Question: In my FragmentActivity I create an a MenuItem that has to perform a clockwise animation in actionBar when user click it and stop when an AsyncTask has finished. This is the code I use when I start and stop the refresh:
'''
public void completeRefresh(MenuItem menuItem) {
if(menuItem!=null){
if(menuItem.getActionView()!=null){
menuItem.getActionView().clearAnimation();
menuItem.setActionView(null);
}
}
}
public void refresh(MenuItem menuItem) {
/* Attach a rotating ImageView to the refresh item as an ActionView */
LayoutInflater inflater = (LayoutInflater) getSystemService(Context.LAYOUT_INFLATER_SERVICE);
ImageView iv = (ImageView) inflater.inflate(R.layout.refresh_action_view, null);
Animation rotation = AnimationUtils.loadAnimation(this, R.anim.clockwise_refresh);
rotation.setRepeatCount(Animation.INFINITE);
iv.startAnimation(rotation);
menuItem.setActionView(iv);
}
'''
This works great but I have a problem when i switch fragment. The Activity consists in a ViewPager that contains two fragments. When i switch fragment while the ActionView with animation is in progress, in the new Fragment I see the two clockwise MenuItems, one animating up the other. And the animation never finish.
This is a screenshot of the problem. How can I avoid that?
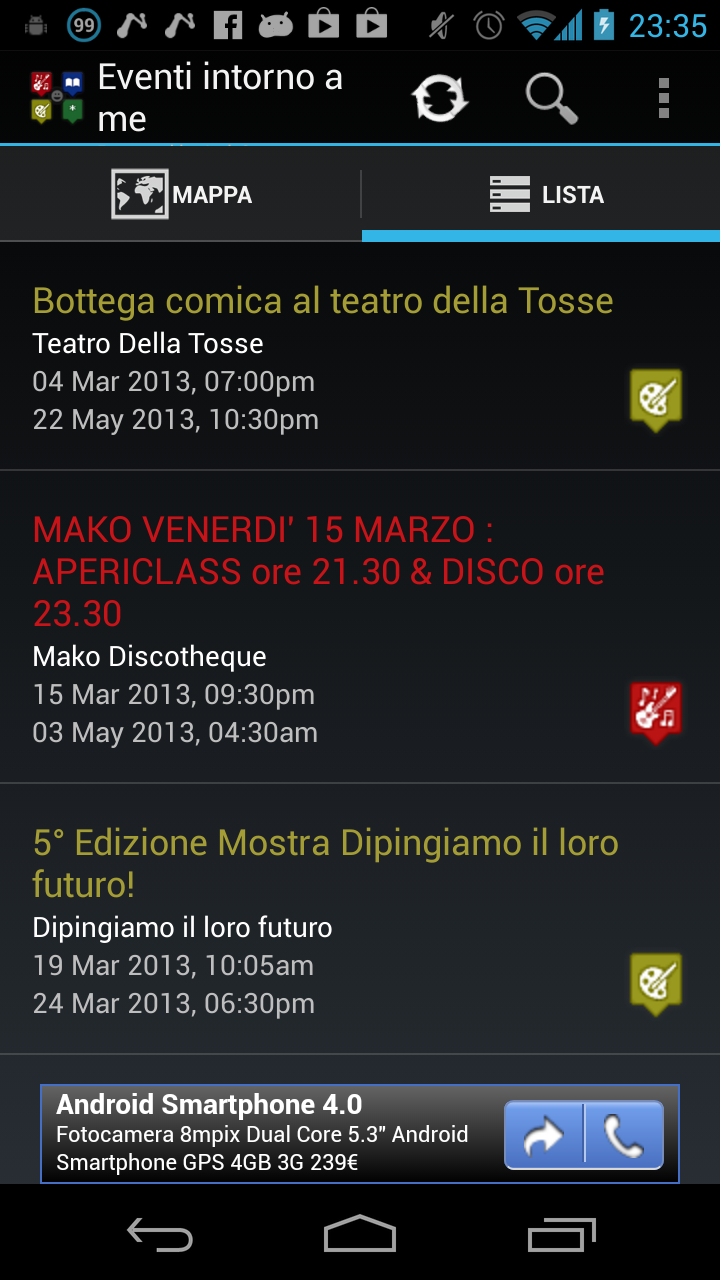
Answer: The problem is that you have two independent 'Fragments' doing and one common 'ActionBar' to show a state.
In your case, it would be best to not manage the state of the 'ActionBar' from within the Fragments themselves but rather from the 'FragmentActivity'. The 'FragmentActivity' hosts your 'ViewPager' (and Fragments). Depending on the state of the 'ViewPager' and its Fragments, use callbacks to notify the 'FragmentActivity' to change the state of the 'ActionBar'.
For example (PSEUDO):
'''
onViewPagerPageChanged(..){
refreshActionBar();
}
onButtonClickedInFragment1(..){
... //do again something with the ActionBar but don't let the Fragment be the owner
}
'''
And don't forget to invalidate the ActionBar after adding/removing/editing items
'''
getActionBar().invalidateOptionsMenu();
'''